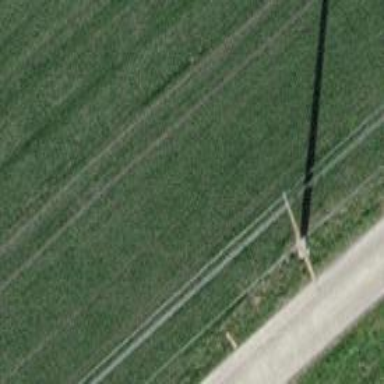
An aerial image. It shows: Power tower.